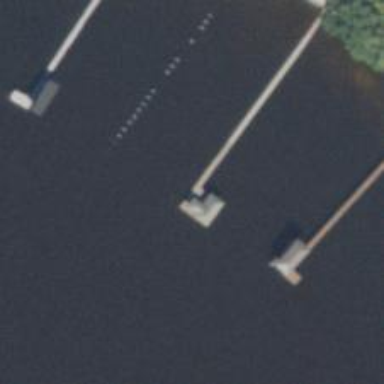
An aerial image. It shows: Man-made pier.